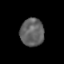
Tissue: skin
Cell type: Epithelial cells
Senescence score: 0.2625
Nuclear area (px): 646
Mean DAPI intensity: 97.789